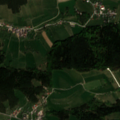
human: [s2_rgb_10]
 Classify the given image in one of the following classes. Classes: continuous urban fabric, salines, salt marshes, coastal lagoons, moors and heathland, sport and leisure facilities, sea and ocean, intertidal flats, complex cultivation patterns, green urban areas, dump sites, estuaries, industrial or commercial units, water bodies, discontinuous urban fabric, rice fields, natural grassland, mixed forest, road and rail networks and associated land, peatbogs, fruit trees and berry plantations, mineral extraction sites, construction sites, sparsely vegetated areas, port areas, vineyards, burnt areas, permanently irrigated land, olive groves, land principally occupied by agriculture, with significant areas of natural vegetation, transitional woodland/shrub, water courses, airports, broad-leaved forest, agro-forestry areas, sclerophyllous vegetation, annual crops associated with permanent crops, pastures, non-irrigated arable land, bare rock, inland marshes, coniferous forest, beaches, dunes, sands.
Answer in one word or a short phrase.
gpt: discontinuous urban fabric, non-irrigated arable land, pastures, complex cultivation patterns, land principally occupied by agriculture, with significant areas of natural vegetation, coniferous forest, mixed forest